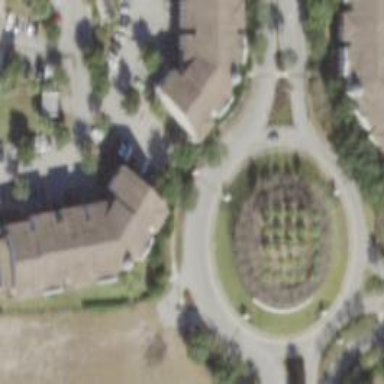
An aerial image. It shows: Residential road that intersects with roundabout.